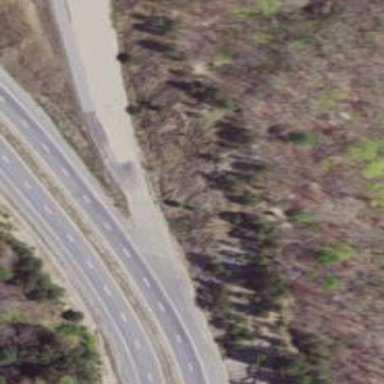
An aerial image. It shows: Asphalt escape road.